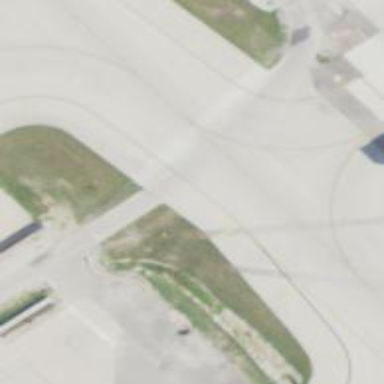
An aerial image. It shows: View of taxiway at the airport.